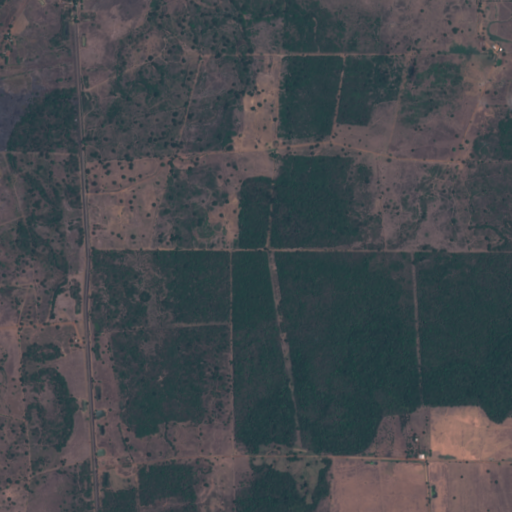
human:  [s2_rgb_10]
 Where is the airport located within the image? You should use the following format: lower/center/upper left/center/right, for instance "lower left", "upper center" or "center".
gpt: The airport is located in the upper left of the image.
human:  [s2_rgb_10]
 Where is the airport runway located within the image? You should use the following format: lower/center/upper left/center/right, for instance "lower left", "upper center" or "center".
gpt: The airport runway is located in the upper left of the image.
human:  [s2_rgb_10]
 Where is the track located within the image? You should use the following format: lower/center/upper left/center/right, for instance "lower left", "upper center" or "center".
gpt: There is no track in the image.